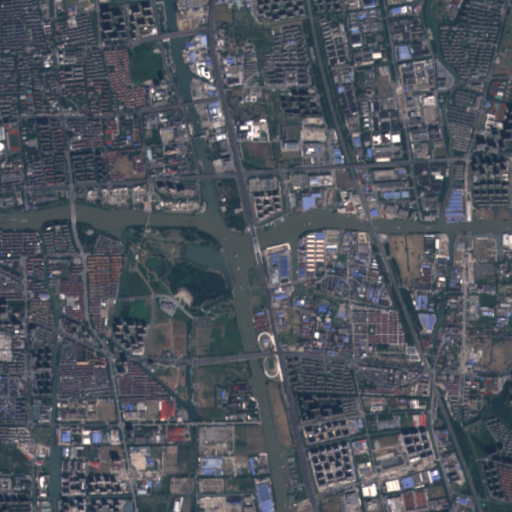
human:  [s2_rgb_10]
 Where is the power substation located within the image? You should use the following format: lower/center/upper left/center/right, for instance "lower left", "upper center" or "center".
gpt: The power substation is located in the upper center of the image.
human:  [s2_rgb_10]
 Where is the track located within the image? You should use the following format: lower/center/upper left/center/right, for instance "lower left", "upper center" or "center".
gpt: There is no track in the image.